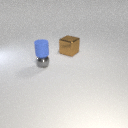
small gray metal sphere below small blue rubber cylinder